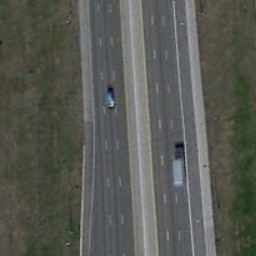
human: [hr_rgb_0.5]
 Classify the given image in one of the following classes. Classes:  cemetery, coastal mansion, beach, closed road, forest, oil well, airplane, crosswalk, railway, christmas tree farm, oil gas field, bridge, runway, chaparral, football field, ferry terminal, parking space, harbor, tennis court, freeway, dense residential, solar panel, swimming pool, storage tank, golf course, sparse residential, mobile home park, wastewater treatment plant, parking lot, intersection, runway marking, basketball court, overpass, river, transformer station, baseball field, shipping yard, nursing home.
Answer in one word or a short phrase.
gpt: freeway